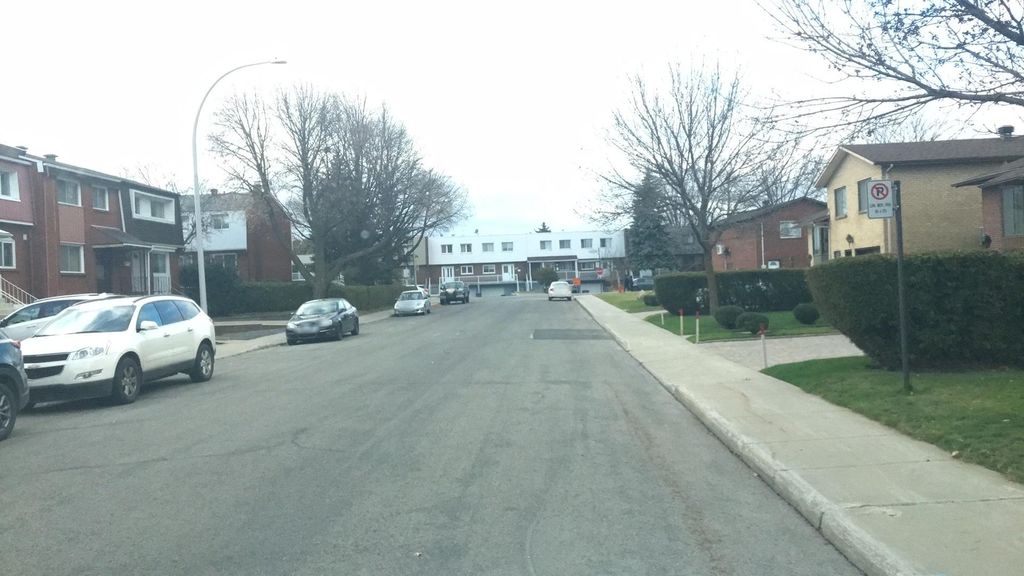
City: montreal